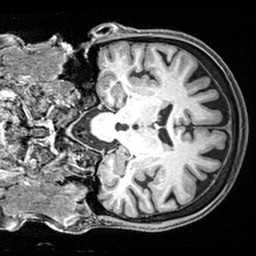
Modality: T1w
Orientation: coronal
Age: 73
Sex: female
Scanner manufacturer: siemens
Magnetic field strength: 3 T
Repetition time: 2.4 s
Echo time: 0.0022 s